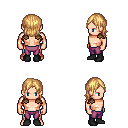
a pixel art fantasy rpg character, male body template, human, light skin, leather shoulder armor, magenta pants, light blonde long bangs hairstyle, black shoes, four views (front, back, left, right), 2x2 character sprite sheet, small pixel art, hard edges, no anti-aliasing